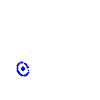
Particle: proton